Question: I'm trying implementing a action.devices.types.GARAGE device but when I get the SYNC the garage device show up with an gear icon and when I press it it only show the device settings.
I implement another devices with action.devices.types.LIGHT, action.devices.types.SWITCH and action.devices.types.OUTLET and all works fine.
Any idea what I'm doing wrong?

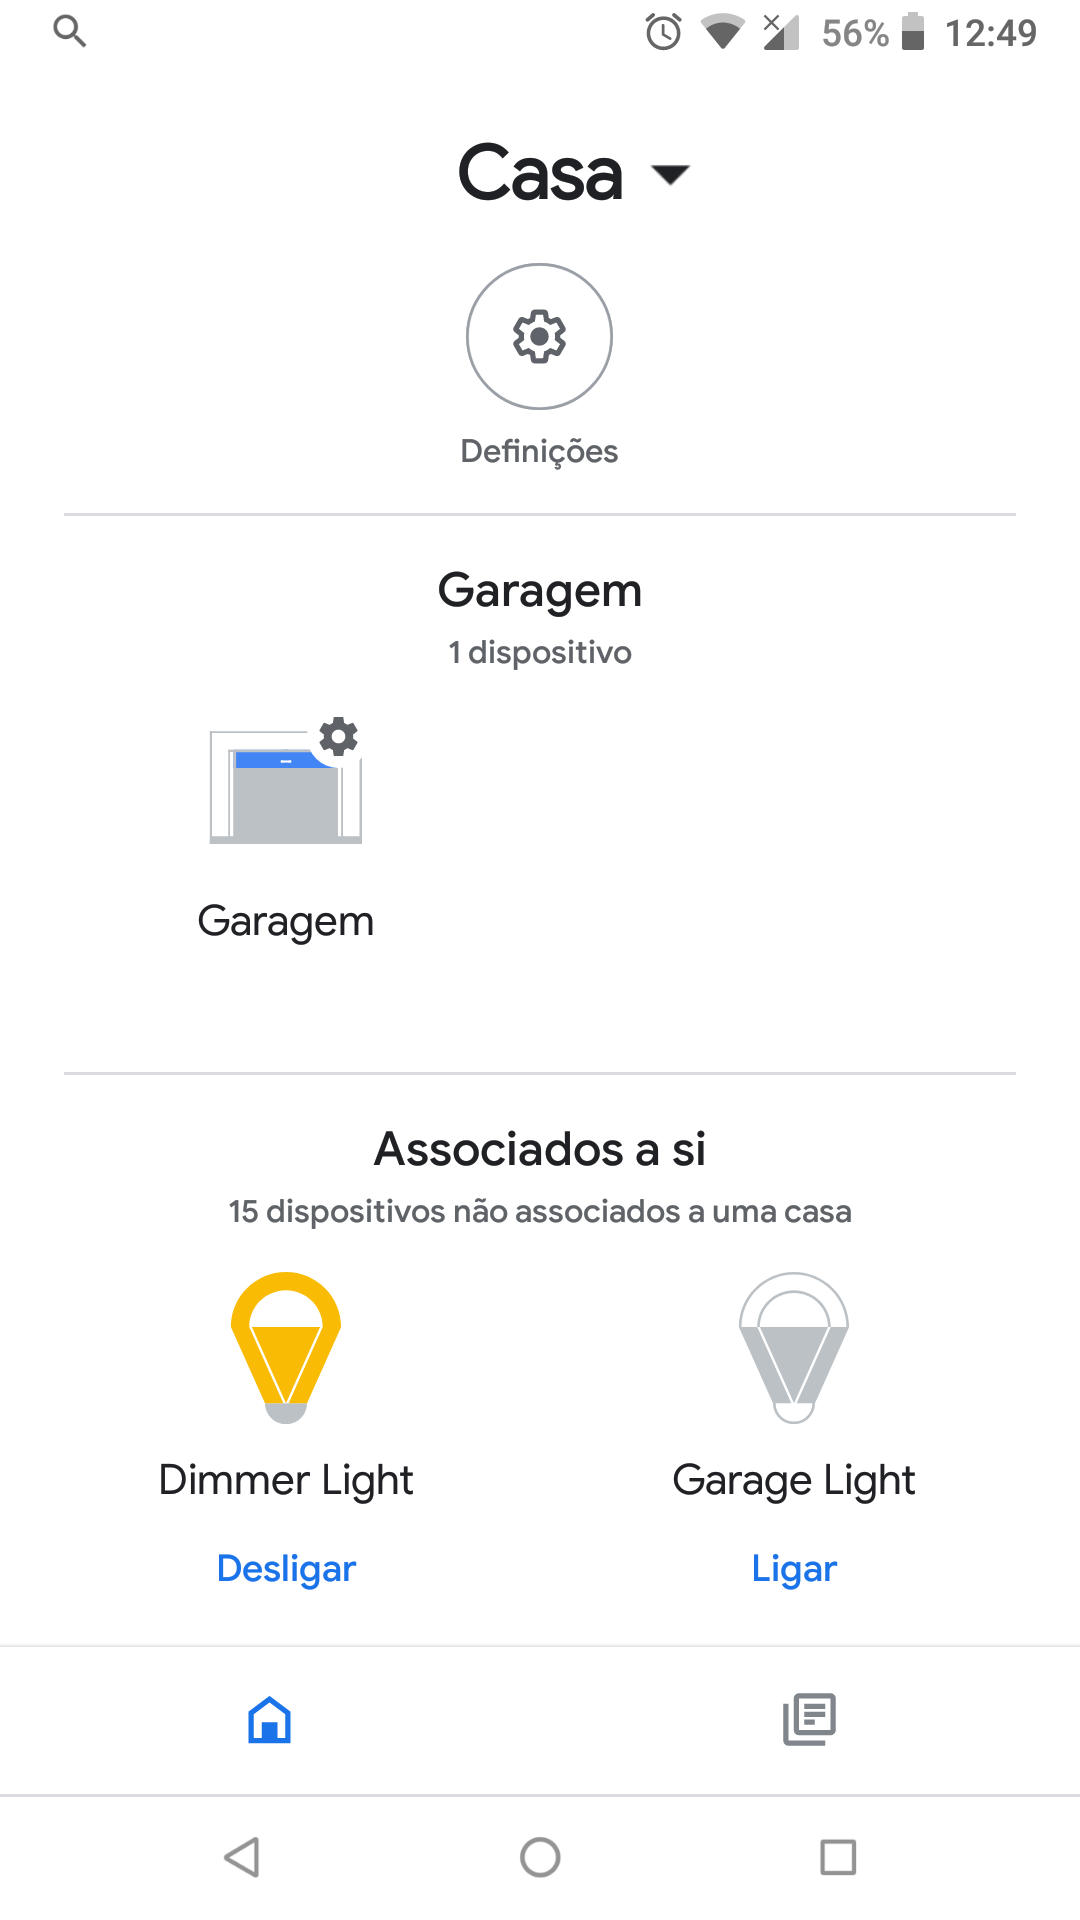
Answer: The device type 'GARAGE' does not have touch control support, while'OUTLET', 'SWITCH', and 'LIGHT' do. You can see the full list of devices with touch control support in the <URL>.
If you can still use voice control to control the 'GARAGE' through your integration, then everything is working as expected.